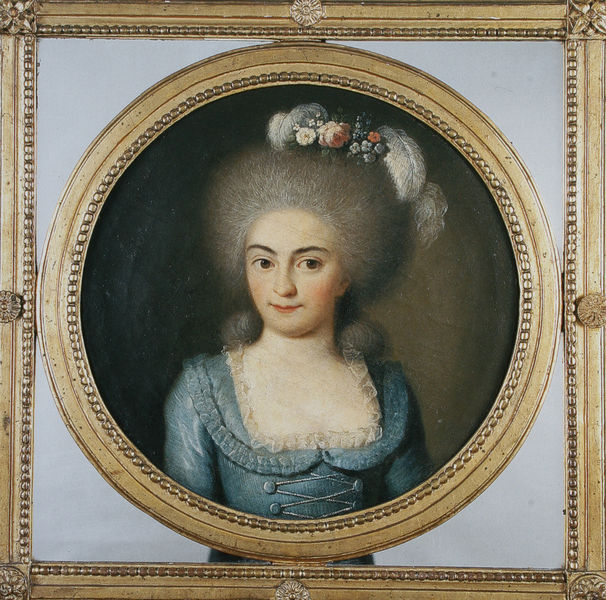
Titel: Bildnis Cecilie Görtz
Künstler: Johann Caspar Schneider
Standort: Mainz
Institution: Landesmuseum
Schlagwörter: blau, feder, gemälde, haut, weiß, mädchen, ausschnitt, blume, blumen, frau, frisur, grau, haar, hell, hintergrund, kleid, mund, nase, pastell, schmuck, blick, blüten, dame, rosen, rot, alt, jung, augen, federn, gesicht, haarschmuck, inkarnat, rahmen, spitze, bild, bildnis, goldrahmen, portrait, porträt, öl, gold, haare, reich, schnüre, spitzen, augenbrauen, borte, bruststück, dekollete, diadem, frontal, knopf, lippen, locken, puder, rosa, kreis, rund, tondo, perücke, infantin, zwei, mieder, ausdruck, bordüre, ornamente, edel, rüschen, knöpfe, lachen, selbstbildnis, fries, geschnürt, bleich, hochfrisur, adelig, viereckig, kopfschmuck, quadrat, durchbrochen, decoltee, korsage, kaiserin, medallon, quadratisch, gepudert, quadtrat, schnürung, braune augen, flauschig, spietze, golde, mund ohr, perlkranz, übergreifend